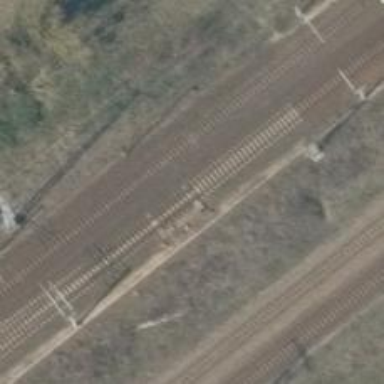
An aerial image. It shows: Railway switch.